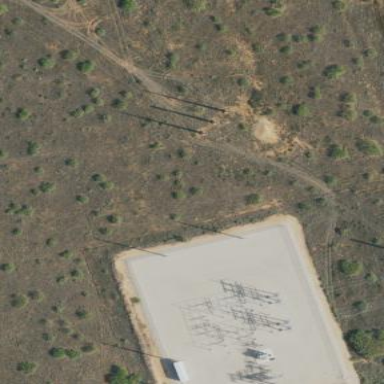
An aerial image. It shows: Distribution level power substation enclosed by fence.